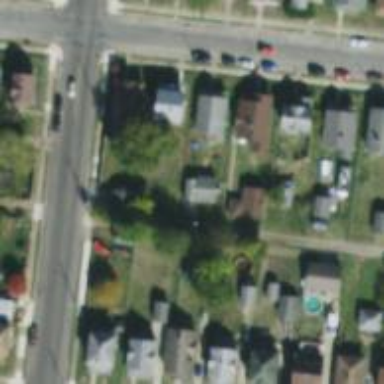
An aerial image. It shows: Alley classified as service road.